Interaction volume radius: 5 \u00c5
Interaction volume height: 35 \u00c5
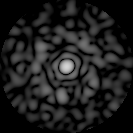
Disorder parameter: 0.8618